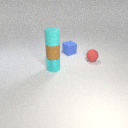
small cyan rubber cylinder above small brown rubber cylinder